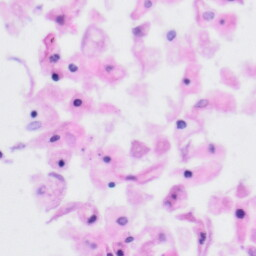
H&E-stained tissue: Tonsil